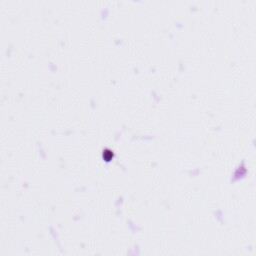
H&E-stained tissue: Tonsil